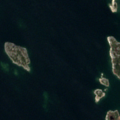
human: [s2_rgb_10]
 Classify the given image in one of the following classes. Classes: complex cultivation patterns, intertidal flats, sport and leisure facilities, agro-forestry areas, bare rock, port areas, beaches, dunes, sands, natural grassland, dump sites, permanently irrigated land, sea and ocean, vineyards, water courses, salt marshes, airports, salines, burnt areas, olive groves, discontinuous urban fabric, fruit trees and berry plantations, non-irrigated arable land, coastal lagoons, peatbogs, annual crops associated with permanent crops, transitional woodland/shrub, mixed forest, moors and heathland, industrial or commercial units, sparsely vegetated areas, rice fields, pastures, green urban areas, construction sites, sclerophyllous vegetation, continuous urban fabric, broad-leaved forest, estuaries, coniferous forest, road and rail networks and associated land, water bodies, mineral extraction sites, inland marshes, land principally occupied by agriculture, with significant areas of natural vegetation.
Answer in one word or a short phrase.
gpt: mixed forest, sea and ocean